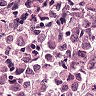
Metastatic tissue present: yes